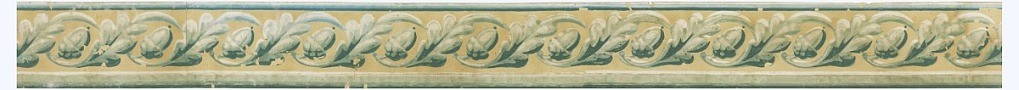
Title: Border
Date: ca. 1860
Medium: Block-printed
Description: Narrow border, cream colored background with alternating oak leaves and acorn.